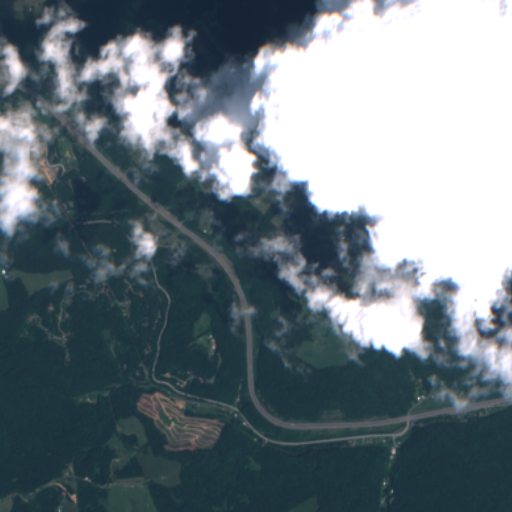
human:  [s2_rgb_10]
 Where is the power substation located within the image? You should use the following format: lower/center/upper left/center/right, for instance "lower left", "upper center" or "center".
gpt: The power substation is located in the center right of the image.
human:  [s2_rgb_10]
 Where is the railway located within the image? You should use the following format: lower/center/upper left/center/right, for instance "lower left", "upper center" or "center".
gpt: The railway is located in the lower right of the image.
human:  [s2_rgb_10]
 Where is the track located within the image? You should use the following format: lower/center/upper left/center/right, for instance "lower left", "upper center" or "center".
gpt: There is no track in the image.